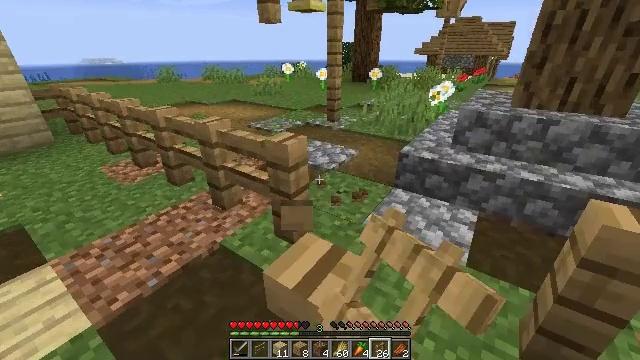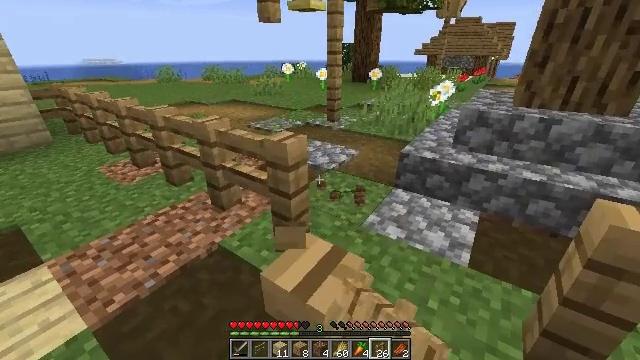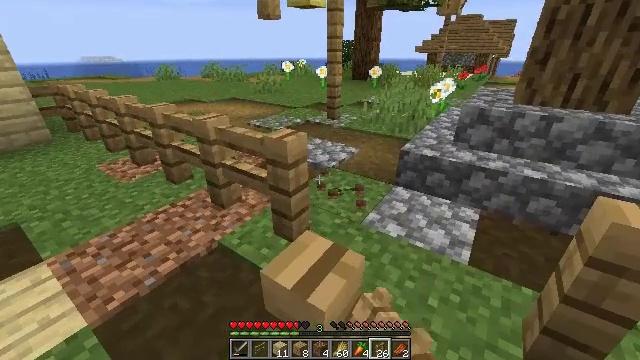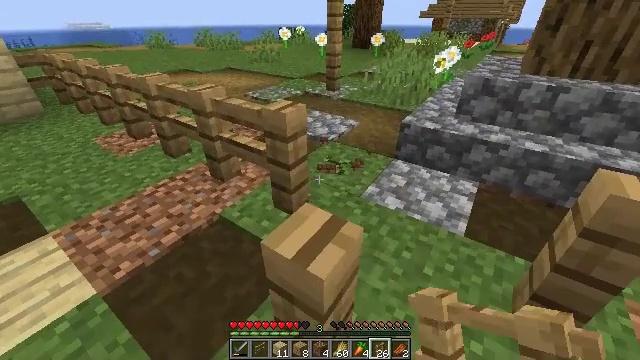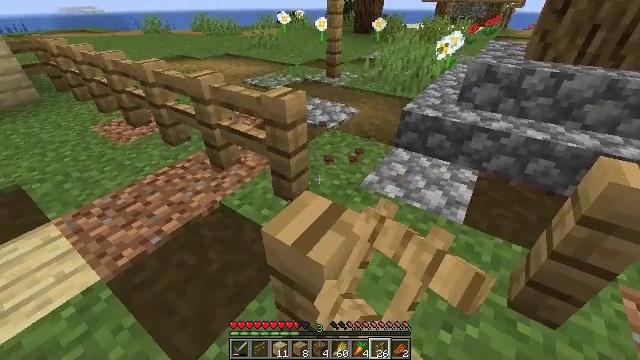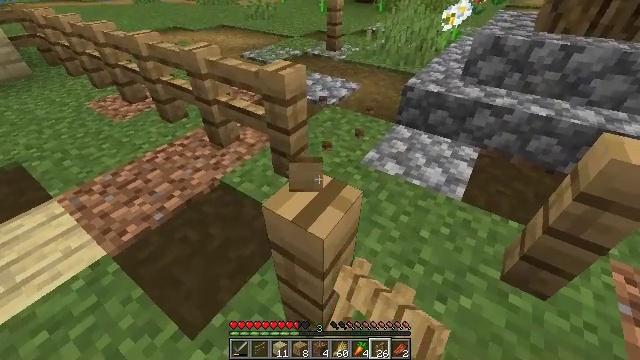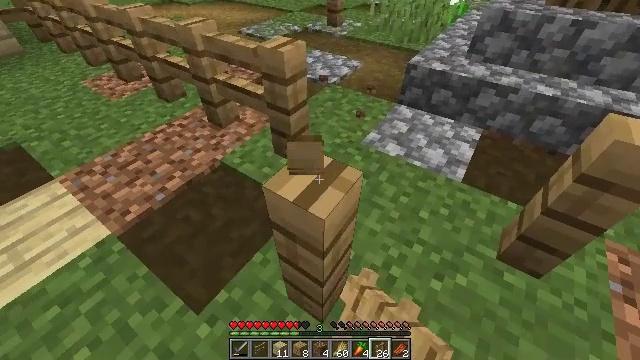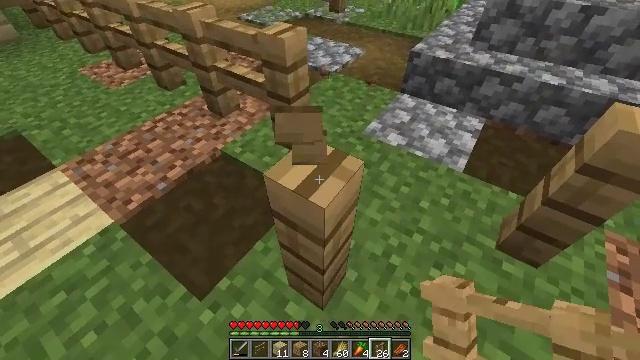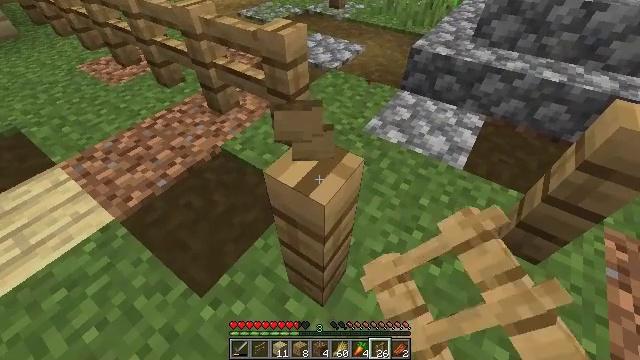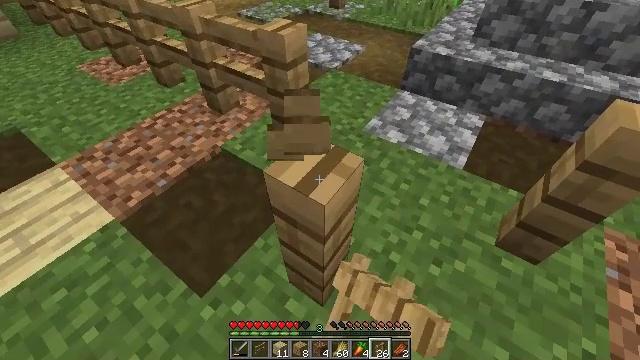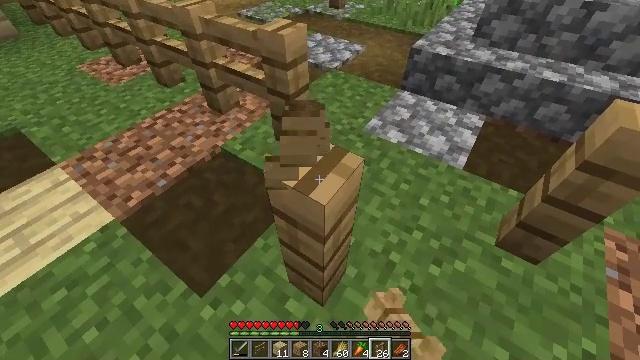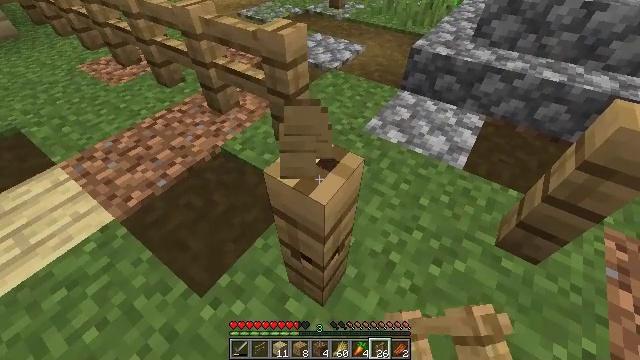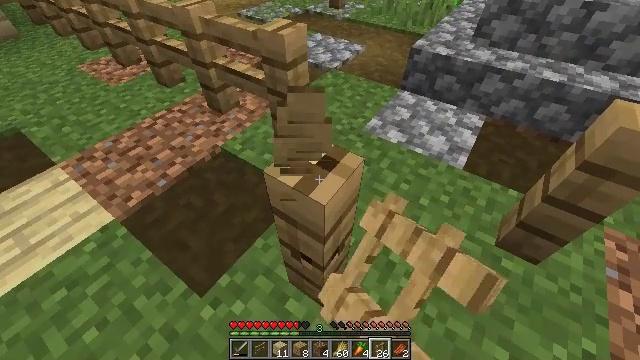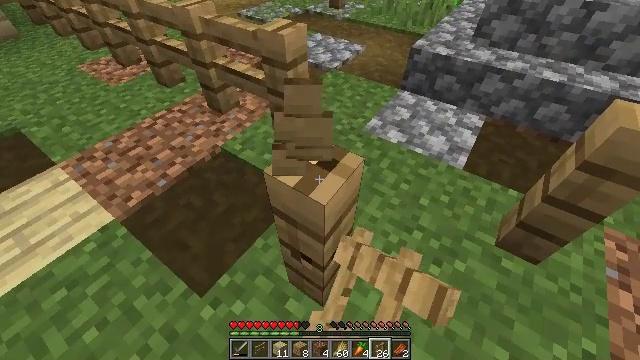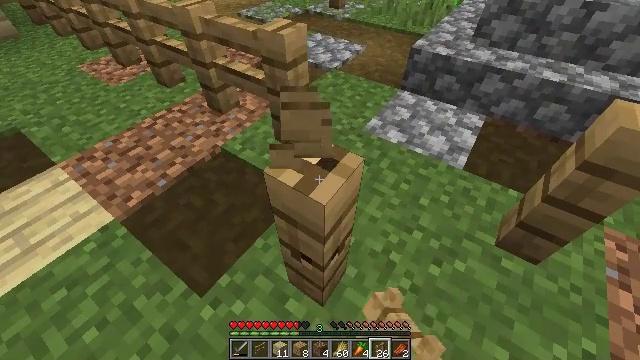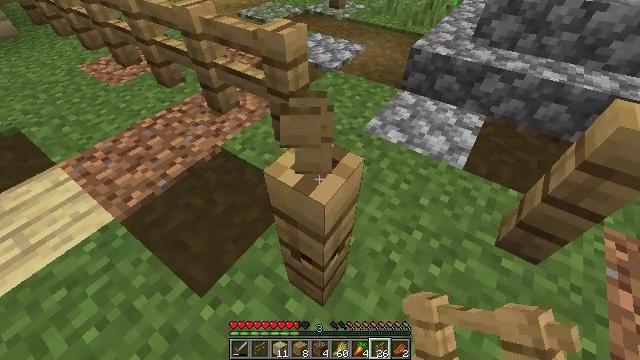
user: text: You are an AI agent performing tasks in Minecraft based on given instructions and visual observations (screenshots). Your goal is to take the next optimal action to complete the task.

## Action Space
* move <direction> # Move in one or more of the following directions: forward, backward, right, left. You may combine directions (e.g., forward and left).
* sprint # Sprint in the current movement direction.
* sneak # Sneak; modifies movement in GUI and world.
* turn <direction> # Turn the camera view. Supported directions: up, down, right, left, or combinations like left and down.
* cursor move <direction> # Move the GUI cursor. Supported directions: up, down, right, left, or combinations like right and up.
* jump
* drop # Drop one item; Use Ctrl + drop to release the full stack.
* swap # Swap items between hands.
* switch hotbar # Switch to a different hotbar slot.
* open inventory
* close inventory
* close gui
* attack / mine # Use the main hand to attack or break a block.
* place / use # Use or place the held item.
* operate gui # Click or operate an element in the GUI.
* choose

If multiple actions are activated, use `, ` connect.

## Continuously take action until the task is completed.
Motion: motion action
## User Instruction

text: Attack the oak fence to collect it.
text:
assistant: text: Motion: attack / mine
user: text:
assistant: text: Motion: attack / mine
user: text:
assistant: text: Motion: turn down, attack / mine
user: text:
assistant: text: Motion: turn down, attack / mine
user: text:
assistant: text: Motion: turn down, attack / mine
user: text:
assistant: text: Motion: turn down, attack / mine
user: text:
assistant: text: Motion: turn down, attack / mine
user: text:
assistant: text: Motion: attack / mine
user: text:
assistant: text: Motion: attack / mine
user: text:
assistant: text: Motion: attack / mine
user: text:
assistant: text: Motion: attack / mine
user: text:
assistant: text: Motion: attack / mine
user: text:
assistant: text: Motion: attack / mine
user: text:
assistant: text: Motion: attack / mine
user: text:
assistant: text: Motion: attack / mine
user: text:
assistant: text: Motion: attack / mine
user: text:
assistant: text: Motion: attack / mine
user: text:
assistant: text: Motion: attack / mine
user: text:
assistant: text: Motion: attack / mine
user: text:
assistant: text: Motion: attack / mine
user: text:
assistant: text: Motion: attack / mine
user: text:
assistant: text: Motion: attack / mine
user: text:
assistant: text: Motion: attack / mine
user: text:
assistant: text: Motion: attack / mine
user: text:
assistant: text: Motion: attack / mine
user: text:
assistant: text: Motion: attack / mine
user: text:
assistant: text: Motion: attack / mine
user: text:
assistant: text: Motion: attack / mine
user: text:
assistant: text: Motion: attack / mine
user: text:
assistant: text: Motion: attack / mine